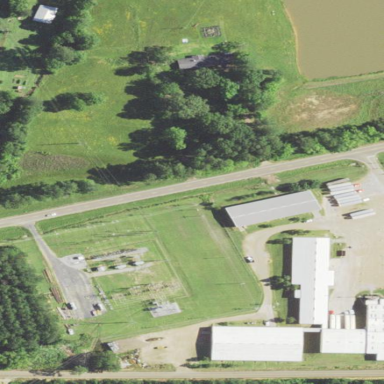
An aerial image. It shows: Distribution level power substation surrounded by fence.